Question: In my app I have a label which text came from the server so I don't Know its width, and at the end of this label directly there should be an UIImage.
My problem is: I don't know how to position the image because of the non static width of the label text.
To be more clear, this is a snapshot form the design and how should it be:

Any suggestion to solve this problem please?
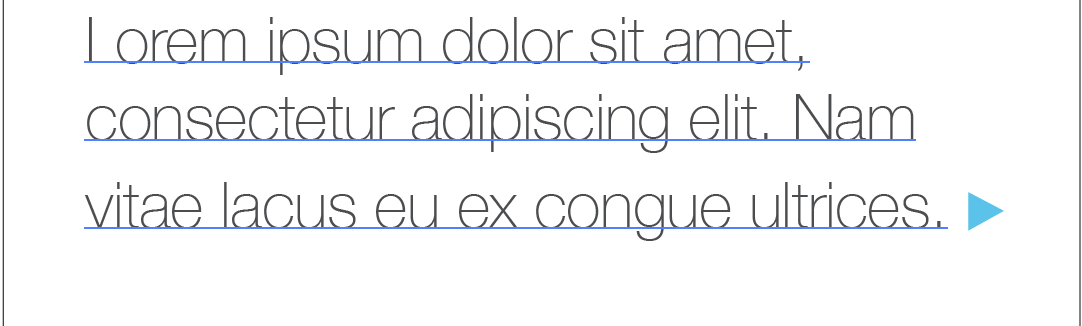
Answer: 1. Set the text of the UILabel
2. Get the width of this UILabel with yourUILabel.frame.width
3. Set the x coordinate of your UIImage at yourUILabel.frame.width + emptySpace like this var yourUIImageView:UIImageView = UIImageView(frame: CGRectMake(x:PaddingFromLeft + yourUILabel.frame.width + emptySpace, y: yourYCoordinate, width: yourImageWidth, height : yourImageHeight))